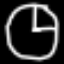
Label: clock